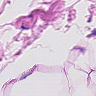
Metastatic tissue present: no